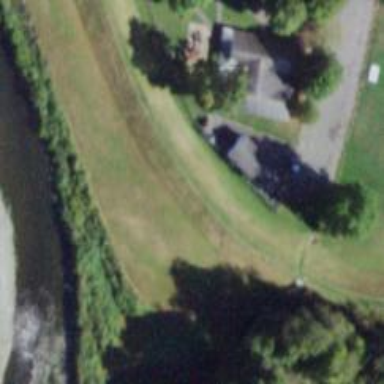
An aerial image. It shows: Path along levee embankment.